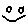
Label: smiley face